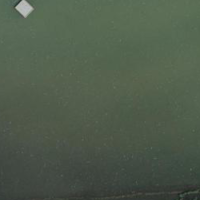
EUNIS habitat code: 14
Species observed at this site:
Tachybaptus ruficollis
Certhia brachydactyla
Podiceps cristatus
Fulica atra
Anas crecca
Alcedo atthis
Microcarbo pygmaeus
Podiceps nigricollis
Aegithalos caudatus
Gallinago gallinago
Sylvia atricapilla
Chroicocephalus ridibundus
Phylloscopus collybita
Larus michahellis
Gallinula chloropus
Cygnus olor
Erithacus rubecula
Sitta europaea
Acrocephalus scirpaceus
Motacilla cinerea
Cyanistes caeruleus
Alopochen aegyptiaca
Anas platyrhynchos
Sturnus vulgaris
Aythya ferina
Aythya fuligula
Passer domesticus
Fringilla coelebs
Turdus merula
Phalacrocorax carbo
Dryobates minor
Spatula clypeata
Mareca strepera
Parus major
Mergus merganser